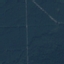
Land use / land cover class: Forest